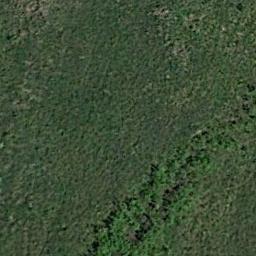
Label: meadow